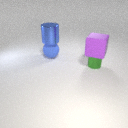
large blue rubber sphere behind small green metal cylinder